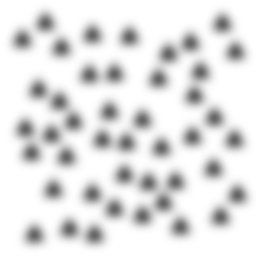
Squares: 0
Triangles: 44
Stars: 0
Total shapes: 44